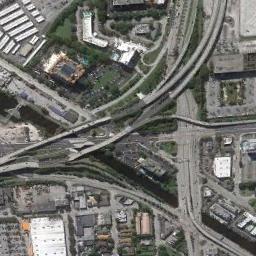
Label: overpass